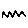
Label: zigzag